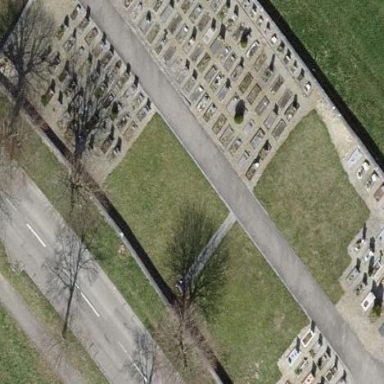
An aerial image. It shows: Cemetery.